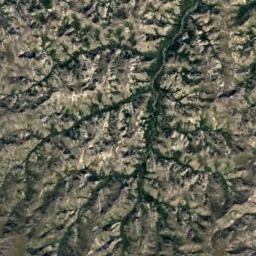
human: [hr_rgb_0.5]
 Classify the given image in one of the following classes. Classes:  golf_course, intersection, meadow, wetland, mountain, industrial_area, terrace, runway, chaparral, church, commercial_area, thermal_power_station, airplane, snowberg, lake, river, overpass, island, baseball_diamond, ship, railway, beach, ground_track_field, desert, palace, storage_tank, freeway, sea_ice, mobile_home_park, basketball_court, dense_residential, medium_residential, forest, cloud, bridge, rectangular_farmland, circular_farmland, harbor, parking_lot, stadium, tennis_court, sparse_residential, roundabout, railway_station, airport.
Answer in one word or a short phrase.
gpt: mountain